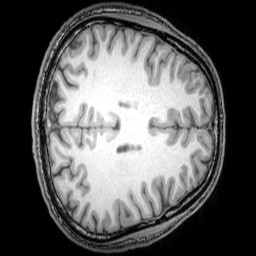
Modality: T1w
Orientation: axial
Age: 26
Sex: male
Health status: healthy
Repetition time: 0.081 s
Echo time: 0.037 s